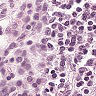
Metastatic tissue present: no